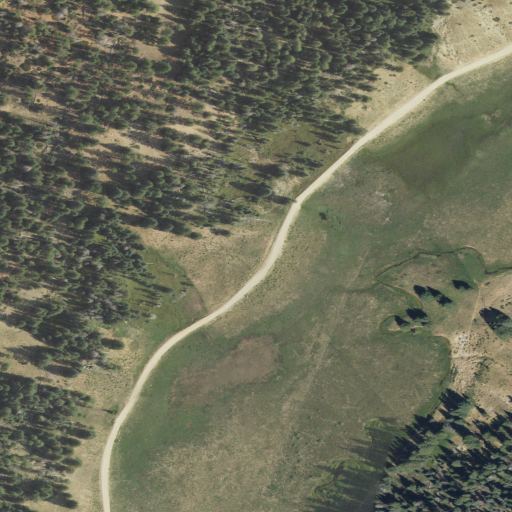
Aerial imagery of plain(s) in Utah named Sieler Meadow containing evergreen forest, woody wetlands, and shrub